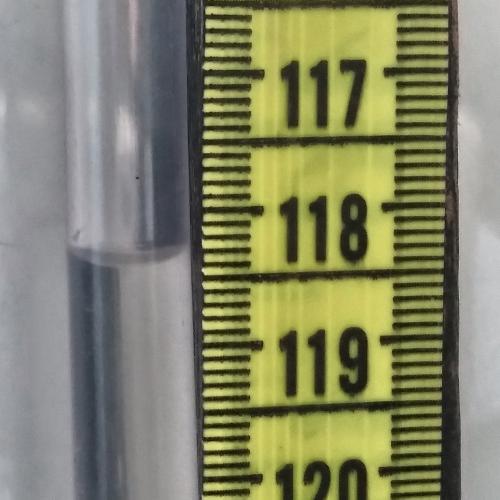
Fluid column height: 118.3 cm